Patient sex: M
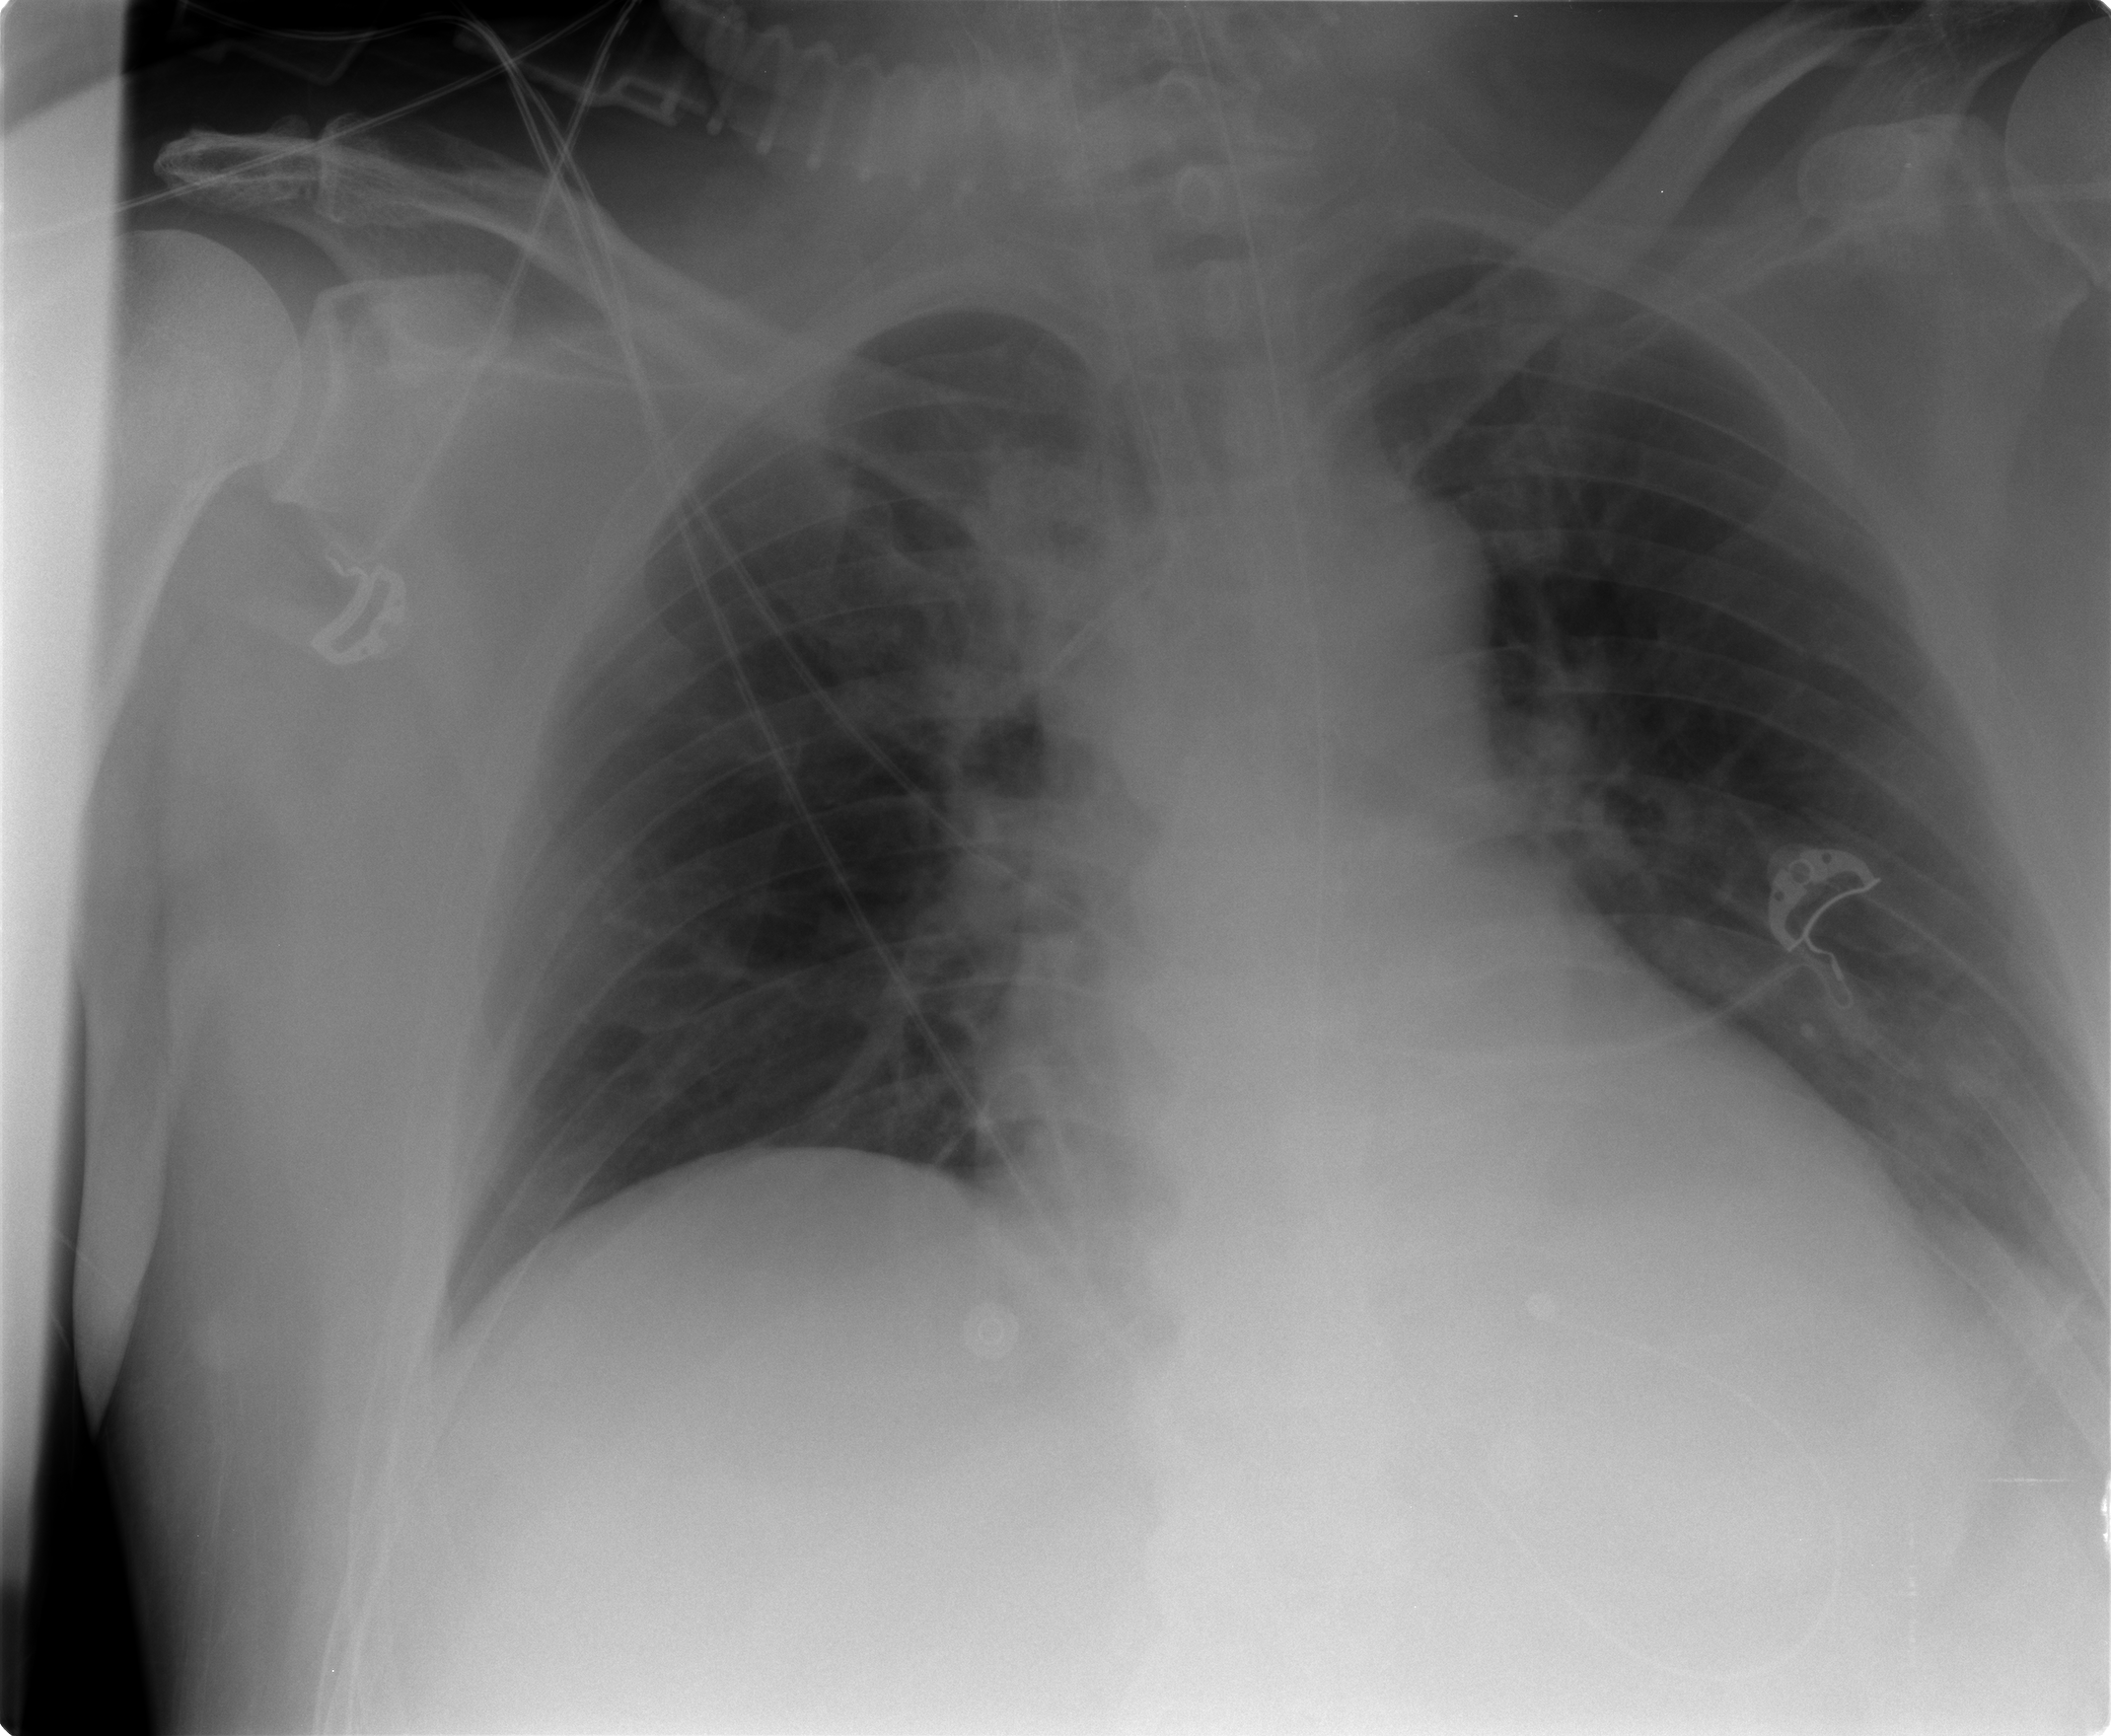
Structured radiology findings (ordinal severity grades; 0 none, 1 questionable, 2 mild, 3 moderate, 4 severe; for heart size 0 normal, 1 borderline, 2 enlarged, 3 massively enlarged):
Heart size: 2
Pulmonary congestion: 1
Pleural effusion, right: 0
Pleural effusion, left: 1
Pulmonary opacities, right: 0
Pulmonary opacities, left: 0
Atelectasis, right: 0
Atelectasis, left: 1